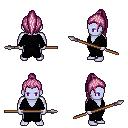
a pixel art fantasy rpg character, male body template, dark elf, purple skin, gray robe, gold greaves, pink long topknot hairstyle, spear, four views (front, back, left, right), 2x2 character sprite sheet, small pixel art, hard edges, no anti-aliasing